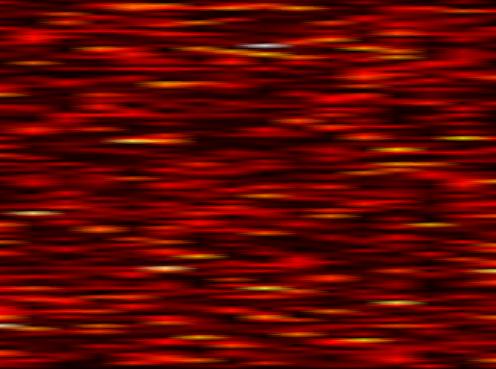
Label: UFMC